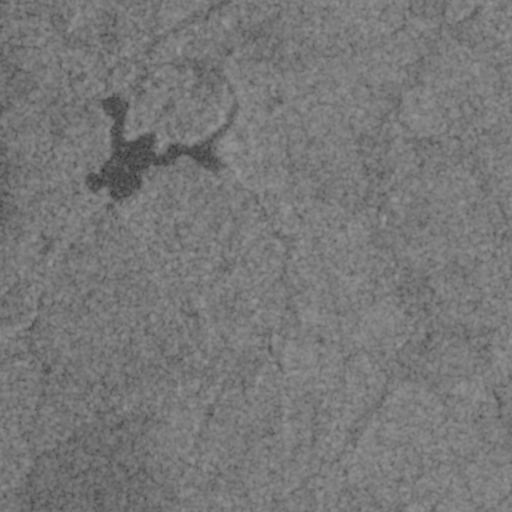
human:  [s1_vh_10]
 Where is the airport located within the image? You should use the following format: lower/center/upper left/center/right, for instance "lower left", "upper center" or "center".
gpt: The airport is located in the upper left of the image.
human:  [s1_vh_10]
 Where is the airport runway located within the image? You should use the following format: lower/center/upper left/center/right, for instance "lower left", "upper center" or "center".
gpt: The airport runway is located in the upper left of the image.
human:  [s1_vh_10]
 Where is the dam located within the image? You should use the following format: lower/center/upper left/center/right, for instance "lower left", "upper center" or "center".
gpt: The dam is located in the upper left of the image.
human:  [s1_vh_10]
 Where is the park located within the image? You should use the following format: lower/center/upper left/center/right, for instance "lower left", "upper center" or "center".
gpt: The park is located in the upper center of the image.
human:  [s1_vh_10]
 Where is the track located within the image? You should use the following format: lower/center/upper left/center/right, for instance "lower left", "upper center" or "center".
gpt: There is no track in the image.

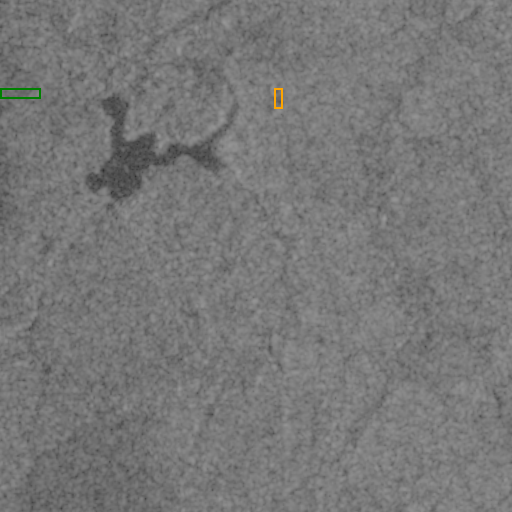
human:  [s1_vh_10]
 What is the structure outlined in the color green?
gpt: The structure outlined in green is an airport.
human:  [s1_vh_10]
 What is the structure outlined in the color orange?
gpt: The structure outlined in orange is a park.
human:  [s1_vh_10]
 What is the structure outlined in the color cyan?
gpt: There is no cyan outline.